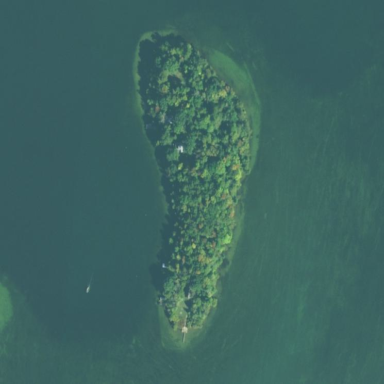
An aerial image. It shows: Image showing island.